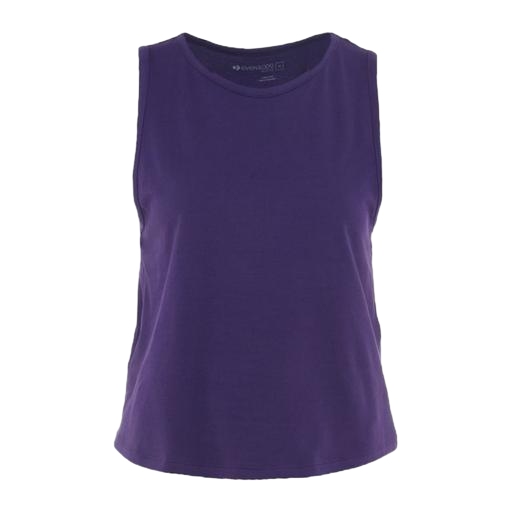
purple tank top, purple crest tank, purple lean tank, white background